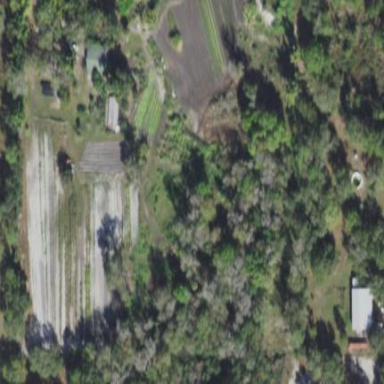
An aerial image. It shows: Plant nursery with trees.